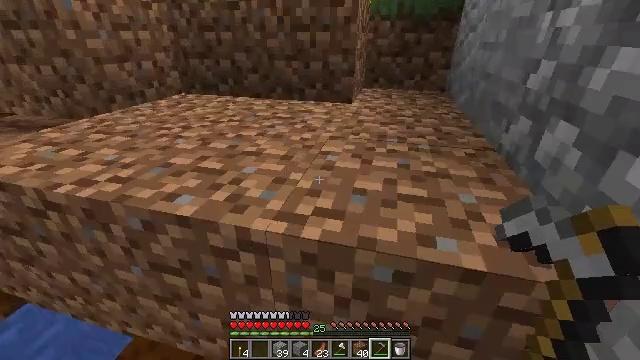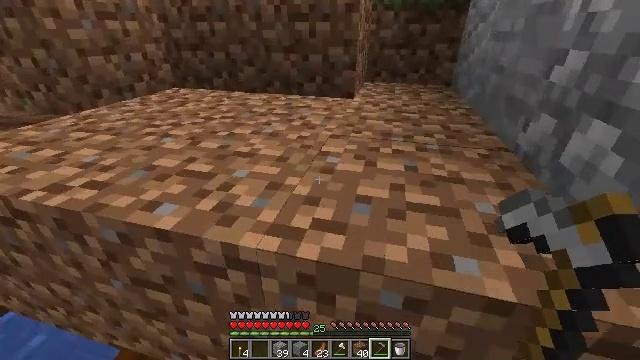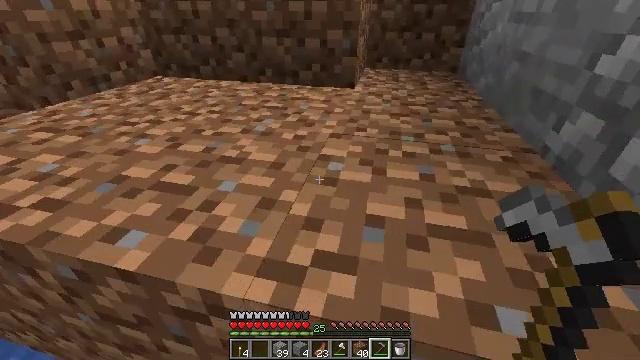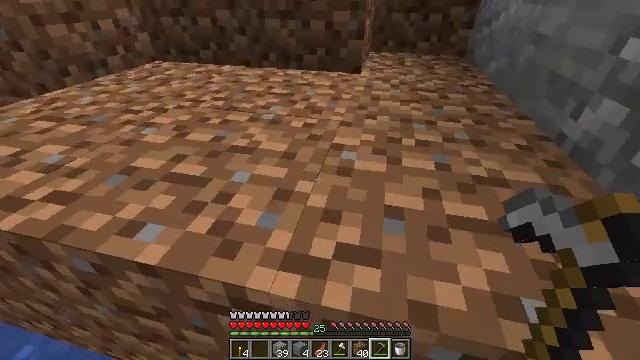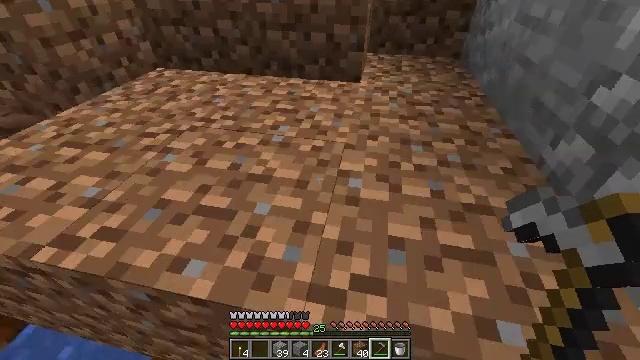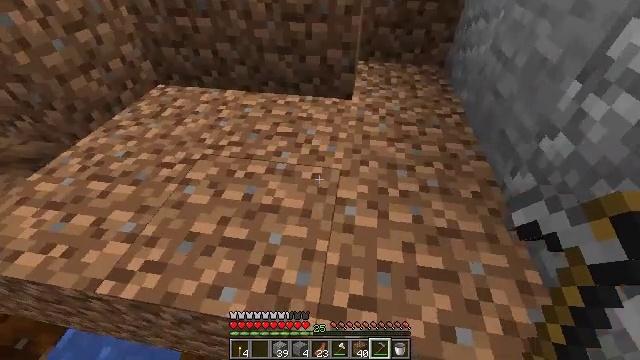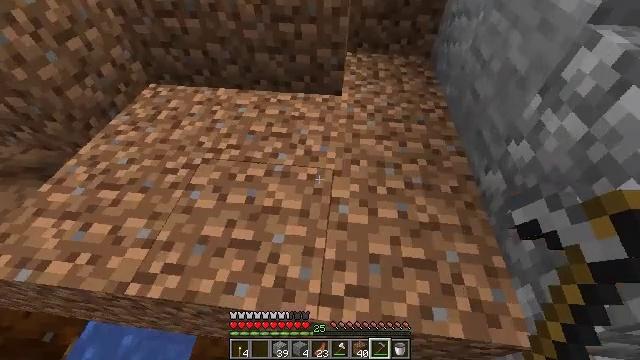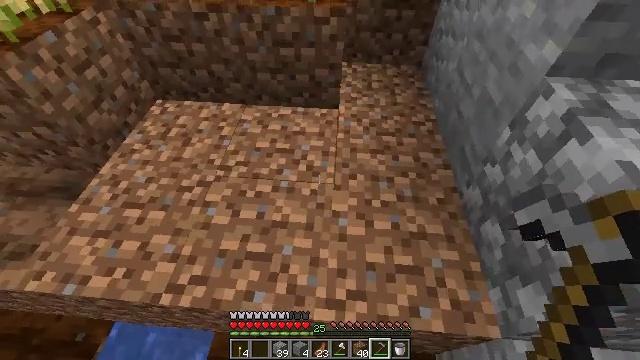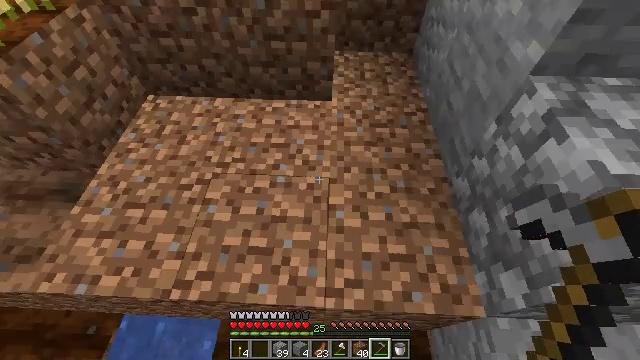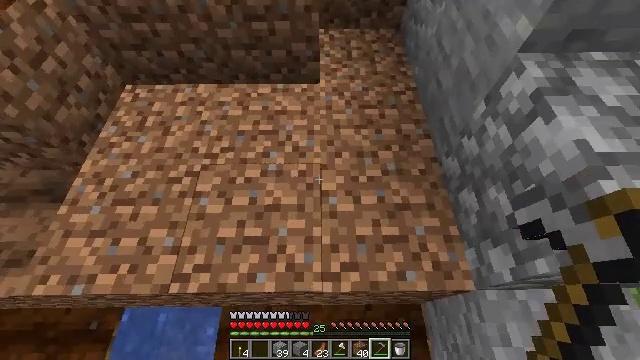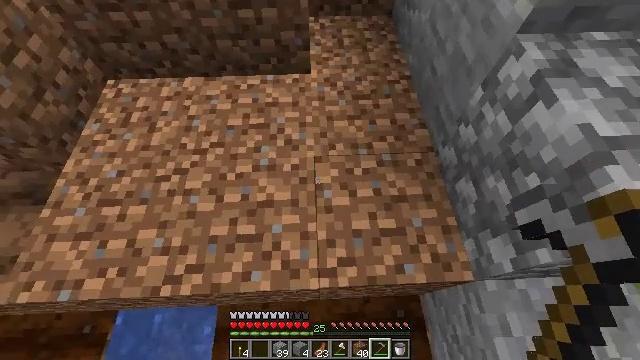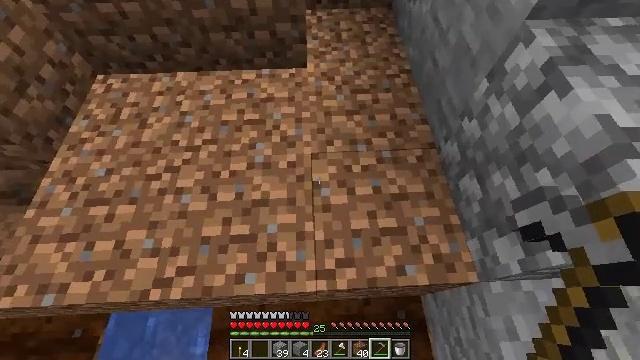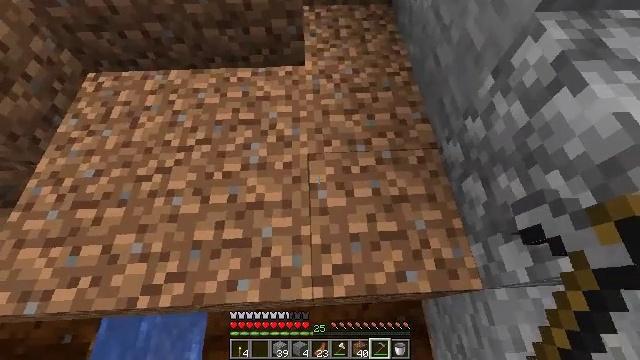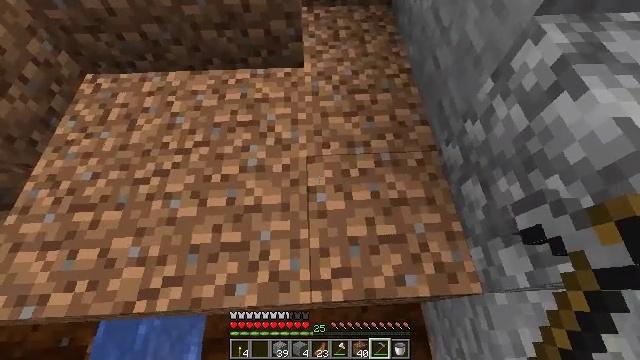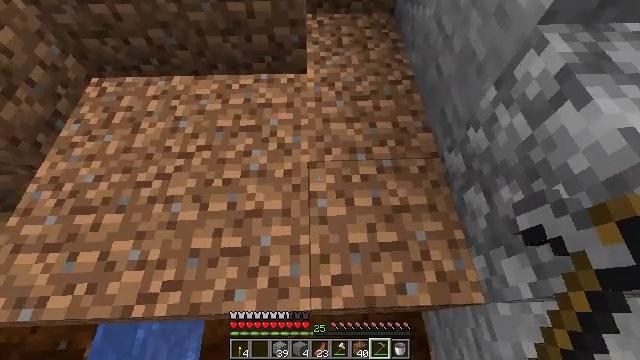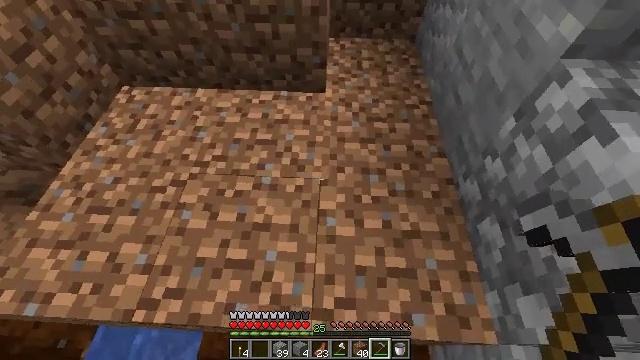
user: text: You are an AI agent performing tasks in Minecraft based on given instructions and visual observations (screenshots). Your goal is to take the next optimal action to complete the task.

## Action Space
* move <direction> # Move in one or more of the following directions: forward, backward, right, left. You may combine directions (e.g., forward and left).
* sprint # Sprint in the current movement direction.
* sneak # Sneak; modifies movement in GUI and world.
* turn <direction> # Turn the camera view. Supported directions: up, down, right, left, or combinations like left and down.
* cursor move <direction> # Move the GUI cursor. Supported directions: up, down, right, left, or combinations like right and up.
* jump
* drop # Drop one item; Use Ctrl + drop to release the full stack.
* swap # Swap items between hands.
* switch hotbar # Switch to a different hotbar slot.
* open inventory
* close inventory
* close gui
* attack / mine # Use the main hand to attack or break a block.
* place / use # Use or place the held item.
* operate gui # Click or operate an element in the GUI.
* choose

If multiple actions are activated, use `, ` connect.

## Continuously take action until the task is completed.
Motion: motion action
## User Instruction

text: Get dirt block.
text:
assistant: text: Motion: move forward, turn down
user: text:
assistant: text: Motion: move forward, turn right and down
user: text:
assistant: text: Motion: move forward, turn down
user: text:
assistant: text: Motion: move forward, turn right and down, jump
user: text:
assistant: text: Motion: move forward, turn right and down, jump
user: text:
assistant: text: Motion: move forward, turn right and down, jump
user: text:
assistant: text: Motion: move forward, turn right and down, jump
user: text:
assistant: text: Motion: move forward and move right, turn right and down
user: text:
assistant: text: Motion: move forward and move right, turn right and down
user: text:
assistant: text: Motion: move right, turn right and down
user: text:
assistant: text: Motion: no_op
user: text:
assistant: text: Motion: no_op
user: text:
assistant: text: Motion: no_op
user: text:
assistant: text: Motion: turn up
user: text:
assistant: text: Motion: turn left and up
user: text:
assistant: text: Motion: turn left and up
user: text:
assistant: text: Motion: turn left
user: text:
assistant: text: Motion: no_op
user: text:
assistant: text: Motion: no_op
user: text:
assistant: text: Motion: no_op
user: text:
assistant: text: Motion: attack / mine
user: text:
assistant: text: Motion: attack / mine
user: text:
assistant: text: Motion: attack / mine
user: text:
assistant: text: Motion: attack / mine
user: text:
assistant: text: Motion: attack / mine
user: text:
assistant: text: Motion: attack / mine
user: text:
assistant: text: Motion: attack / mine
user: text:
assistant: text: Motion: attack / mine
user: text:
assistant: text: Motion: attack / mine
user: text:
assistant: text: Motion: attack / mine